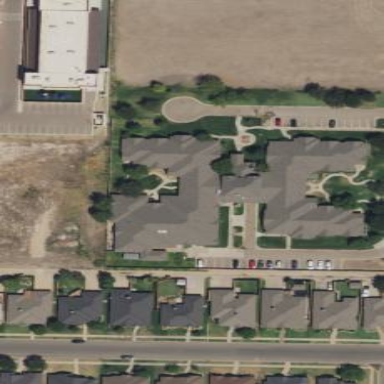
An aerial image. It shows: Building.